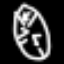
Label: clock